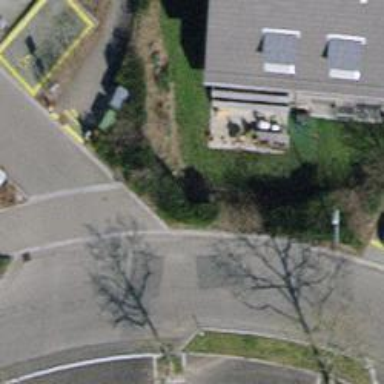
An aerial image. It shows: Hedge acting as barrier.